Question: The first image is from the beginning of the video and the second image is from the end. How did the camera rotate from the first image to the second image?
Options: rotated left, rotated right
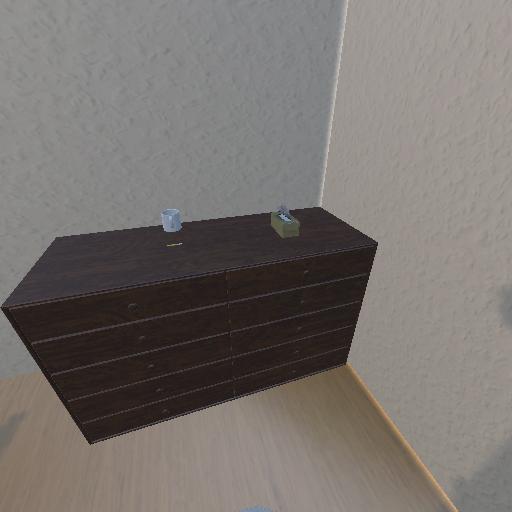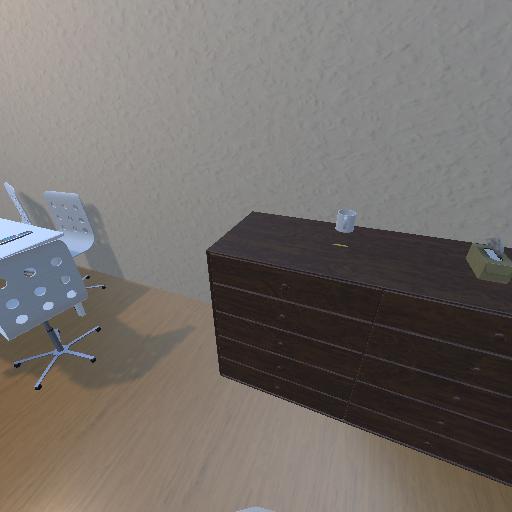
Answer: rotated left